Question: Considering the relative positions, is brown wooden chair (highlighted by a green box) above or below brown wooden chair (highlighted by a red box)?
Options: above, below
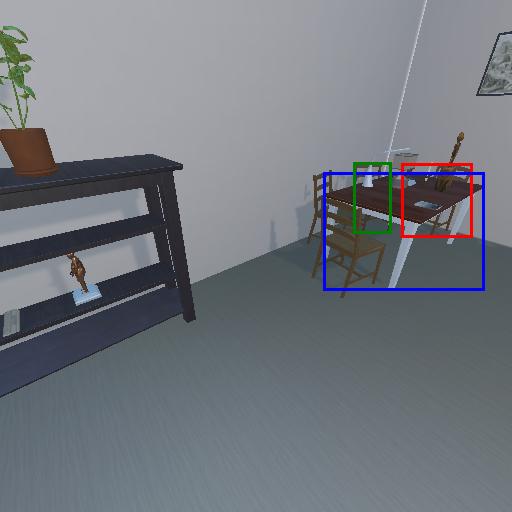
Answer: above